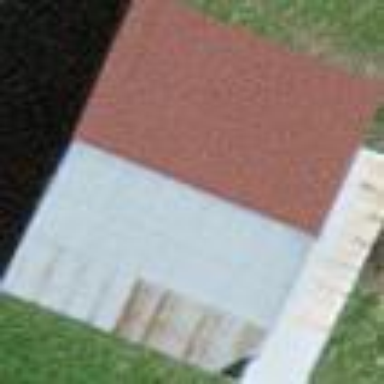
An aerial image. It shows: Barn.